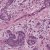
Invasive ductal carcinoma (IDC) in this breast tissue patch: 1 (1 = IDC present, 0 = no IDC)